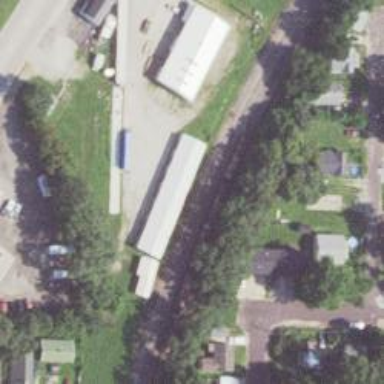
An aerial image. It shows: Railway siding for service.